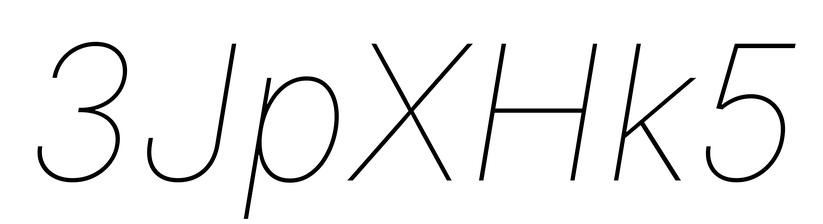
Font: Inter-Italic_Thin_Italic